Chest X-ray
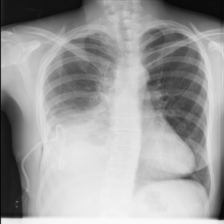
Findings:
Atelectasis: positive
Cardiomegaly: negative
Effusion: positive
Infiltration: negative
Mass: negative
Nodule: negative
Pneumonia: negative
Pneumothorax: negative
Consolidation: negative
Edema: negative
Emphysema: positive
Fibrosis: negative
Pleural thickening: negative
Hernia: negative